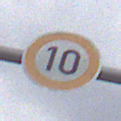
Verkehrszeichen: Geschwindigkeit10
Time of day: Midday
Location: Outdoor (Suburban)
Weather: Overcast
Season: NotSpecified
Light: Natural